Question: I am trying to retrieve data from mysql database that has 4 rows. I need to send this as an table in email using php. I have built a script for this, but the issue is the script is not emailing all the rows, its just emailing the last row or if i pass a specific parameter with "where" in db query.
Any help from anyone is appreciated. Thank you in advance.
Attached the db output and php code as well.
'''
<?php
date_default_timezone_set('America/Los_Angeles');
$today = date("j-F-Y g:i:s a"); // March 10, 2001, 5:16 pm
// DB Connect.
$db_host = 'localhost'; // Server Name
$db_user = 'root'; // Username
$db_pass = 'test123#'; // Password
$db_name = 'util'; // Database Name
$conn = mysqli_connect($db_host, $db_user, $db_pass, $db_name);
if (!$conn) {
die ('Failed to connect to MySQL: ' . mysqli_connect_error());
}
$sql = "select * from srvr1";
$result = mysqli_query($conn, $sql);
if (!$result) {
die ('SQL Error: ' . mysqli_error($conn));
}
if(mysqli_num_rows($result) > 0){
while($row = mysqli_fetch_array($result)){
$File_system = $row[0];
$IP = $row[1];
$Capacity = $row[2];
$Available = $row[3];
$Used = $row[4];
$Percentage = $row[5];
# Compare Percentage and alert.
$subject = "Critical | FH NetApp-NetBackup Space Utilization..!";
$message1 = "
<html>
<body>
<p> Hi Team,<br><br> The Server utilization is <b style='color:red'> critical</b>. Please find the below utilization details.</p>
<table>
<tr>
<th> File_System </th>
<th> IP </th>
<th> Total_capacity </th>
<th> Available_Capacity </th>
<th> Used_Capacity </th>
<th> Percentage </th>
</tr>
<tr>
<td> $File_system </td>
<td> $IP </td>
<td> $Capacity </td>
<td> $Available </td>
<td> $Used </td>
<td> $Percentage </td>
</tr>
</table>
<p style='font-size:15px'> Data generated at:<b> $today EST.</b><p>
<p>Regards, <br>
Backup Team. </p>
</body>
</html>";
$headers[] = 'From: Srvr19utilization@util.com'; // Sender's Email
$headers[] = 'Cc: santosh.kowshik20@gmail.com'; // Carbon copy to Sender
$headers[] = 'MIME-Version: 1.0 charset=".$encoding."';
$headers[] = 'Content-type: text/html; charset=iso-8859-1';
// Message lines should not exceed 70 characters (PHP rule), so wrap it
$message = wordwrap($message1, 70);
// Send Mail By PHP Mail Function
mail($to, $subject, $message, implode("
", $headers));
}
}
?>
'''

I have been trying to shuffle around the loop in the code, it did not help.
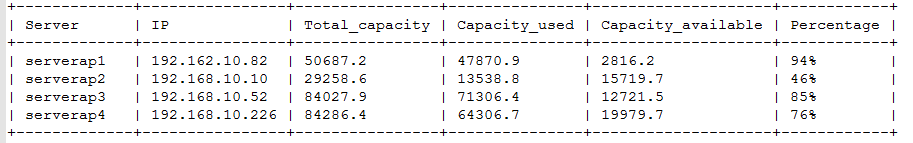
Answer: Try and rearrange your code a little bit. First create the 'top' of the html, then go through all the results and append them to the html and then finish the html.
I haven't tested the code beneath but it should work :-)
'''
<?php
date_default_timezone_set('America/Los_Angeles');
$today = date("j-F-Y g:i:s a"); // March 10, 2001, 5:16 pm
// DB Connect.
$db_host = 'localhost'; // Server Name
$db_user = 'root'; // Username
$db_pass = 'test123#'; // Password
$db_name = 'util'; // Database Name
$conn = mysqli_connect($db_host, $db_user, $db_pass, $db_name);
if (!$conn) {
die('Failed to connect to MySQL: ' . mysqli_connect_error());
}
$sql = "select * from srvr1";
$result = mysqli_query($conn, $sql);
if (!$result) {
die('SQL Error: ' . mysqli_error($conn));
}
if (mysqli_num_rows($result) > 0) {
$subject = "Critical | FH NetApp-NetBackup Space Utilization..!";
$message1 = "
<html>
<body>
<p> Hi Team,<br><br> The Server utilization is <b style='color:red'> critical</b>. Please find the below utilization details.</p>
<table>
<tr>
<th> File_System </th>
<th> IP </th>
<th> Total_capacity </th>
<th> Available_Capacity </th>
<th> Used_Capacity </th>
<th> Percentage </th>
</tr>";
while ($row = mysqli_fetch_array($result)) {
$File_system = $row[0];
$IP = $row[1];
$Capacity = $row[2];
$Available = $row[3];
$Used = $row[4];
$Percentage = $row[5];
# Compare Percentage and alert.
$message1 .= "
<tr>
<td> $File_system </td>
<td> $IP </td>
<td> $Capacity </td>
<td> $Available </td>
<td> $Used </td>
<td> $Percentage </td>
</tr>";
}
$message1 .= "</table>";
$message1 .= "<p style='font-size:15px'> Data generated at:<b> $today EST.</b><p>
<p>Regards, <br>
Backup Team. </p>
</body>
</html>";
$headers[] = 'From: Srvr19utilization@util.com'; // Sender's Email
$headers[] = 'Cc: santosh.kowshik20@gmail.com'; // Carbon copy to Sender
$headers[] = 'MIME-Version: 1.0 charset=".$encoding."';
$headers[] = 'Content-type: text/html; charset=iso-8859-1';
// Message lines should not exceed 70 characters (PHP rule), so wrap it
$message = wordwrap($message1, 70);
// Send Mail By PHP Mail Function
mail($to, $subject, $message, implode("
", $headers));
}
?>
'''
About conditional formatting
No worries. You can try and use nested ternaries (shorthand for if/else... to keep it short :-))
Example snippet from above code:
'''
...
$Percentage = $row[5];
$color = ($Percentage > 90) ? '#FCE901' : (($Percentage > 85) ? '#FF0000' : '#00E526');
# Compare Percentage and alert.
$message1 .= "
<tr>
<td> $File_system </td>
<td> $IP </td>
<td> $Capacity </td>
<td> $Available </td>
<td> $Used </td>
<td style="background-color:$color"> $Percentage </td>
</tr>";
'''